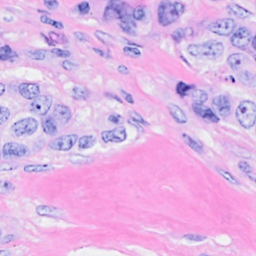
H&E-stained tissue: Breast